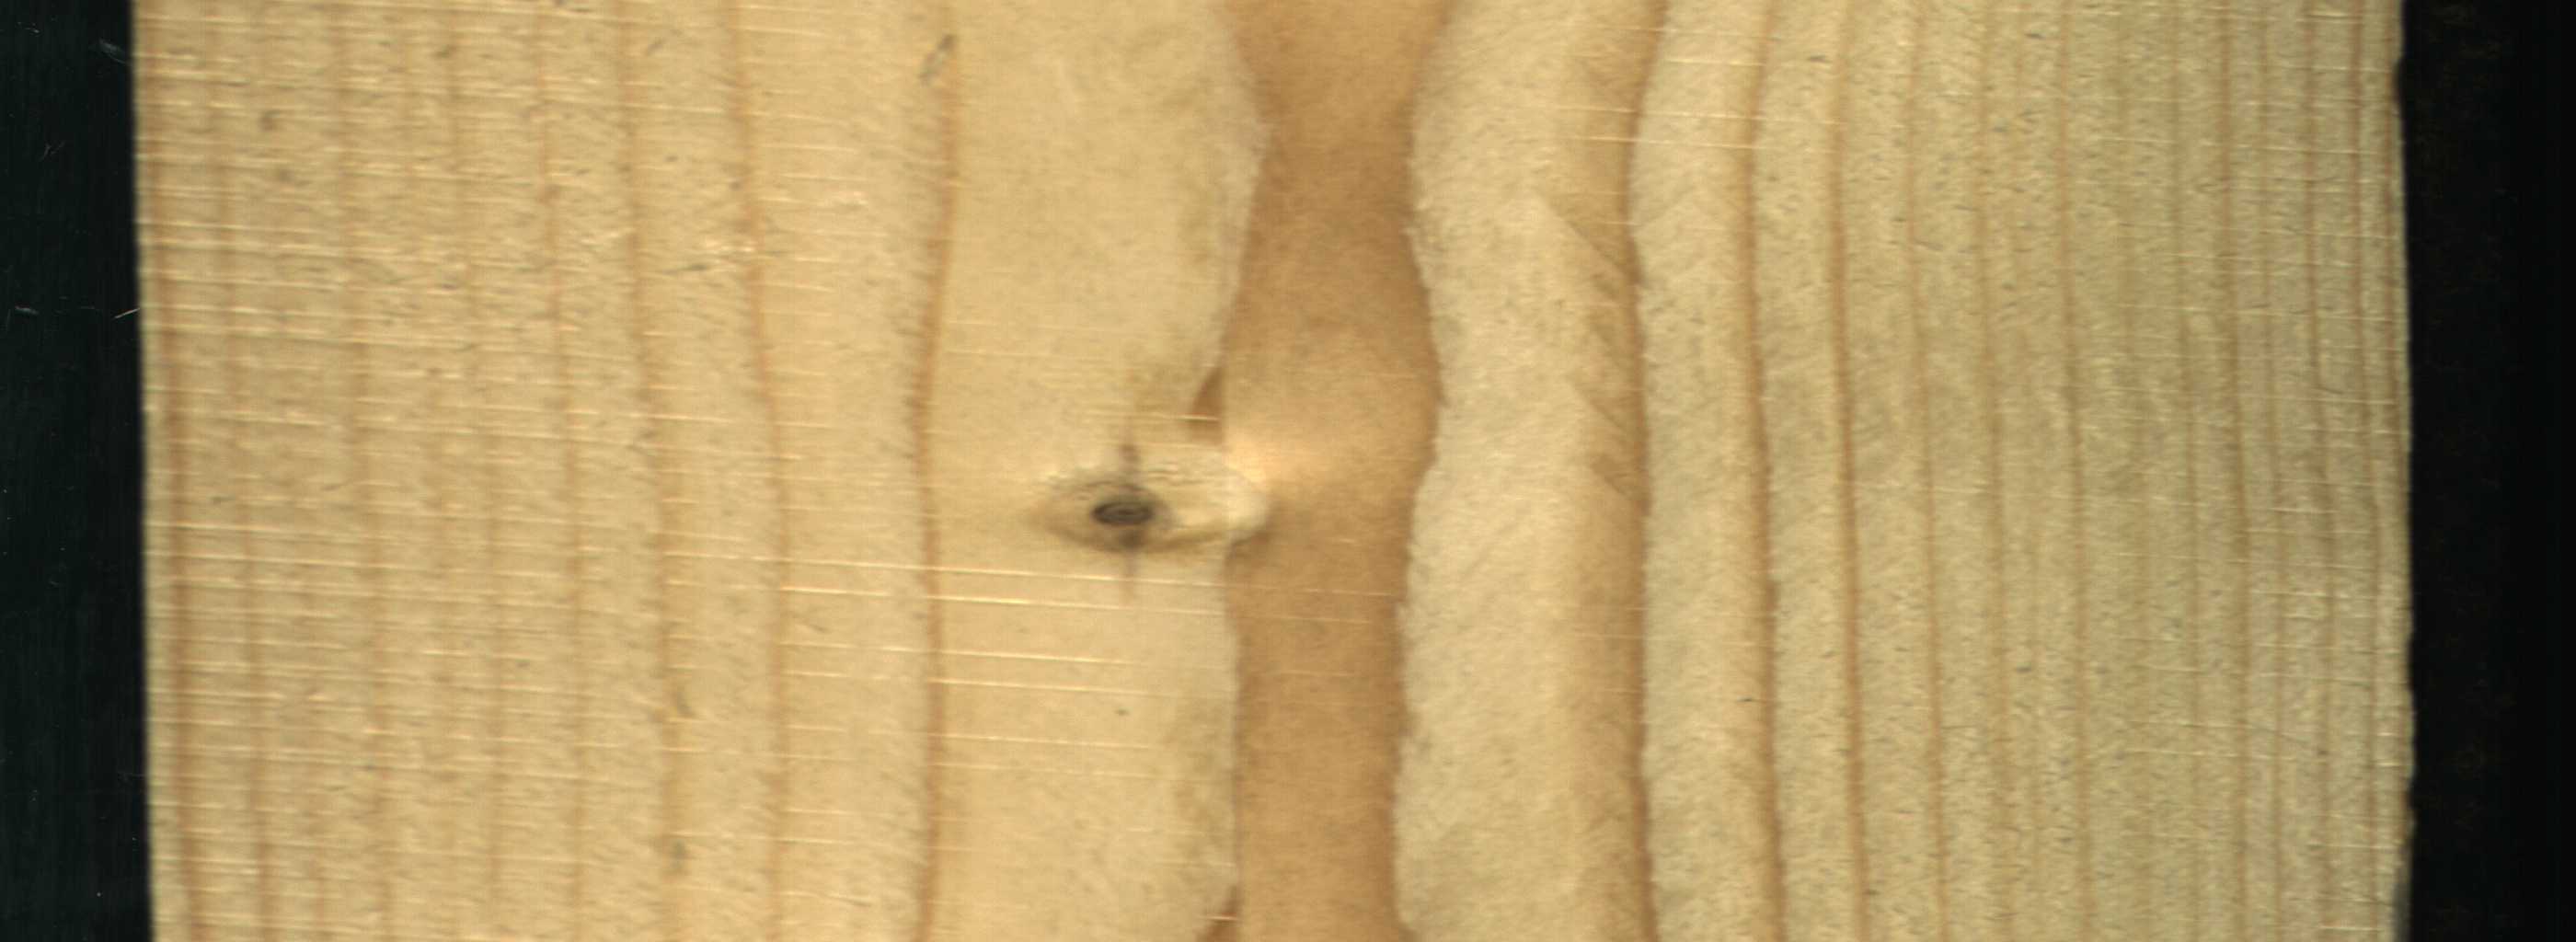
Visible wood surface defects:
Live_Knot